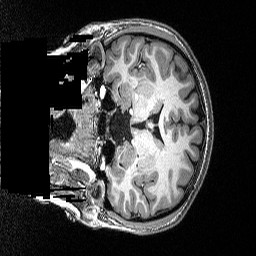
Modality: T1w
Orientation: coronal